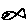
Label: fish